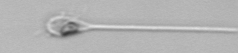
Label: Asterionellopsis_glacialis